Field crop: tomato
Growth stage: 2
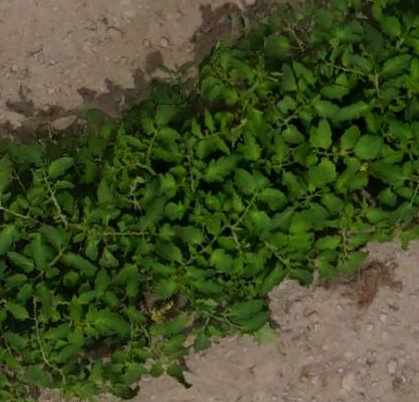
Species: tomato